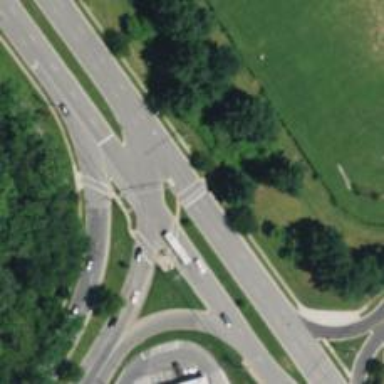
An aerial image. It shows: Marked crossing with pedestrian island.